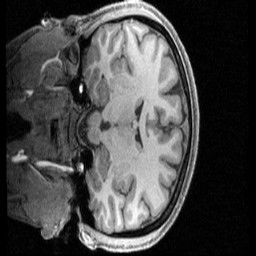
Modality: T1w
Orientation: coronal
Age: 26
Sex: female
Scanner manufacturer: siemens
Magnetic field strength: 3 T
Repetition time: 2.4 s
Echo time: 0.00231 s